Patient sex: M
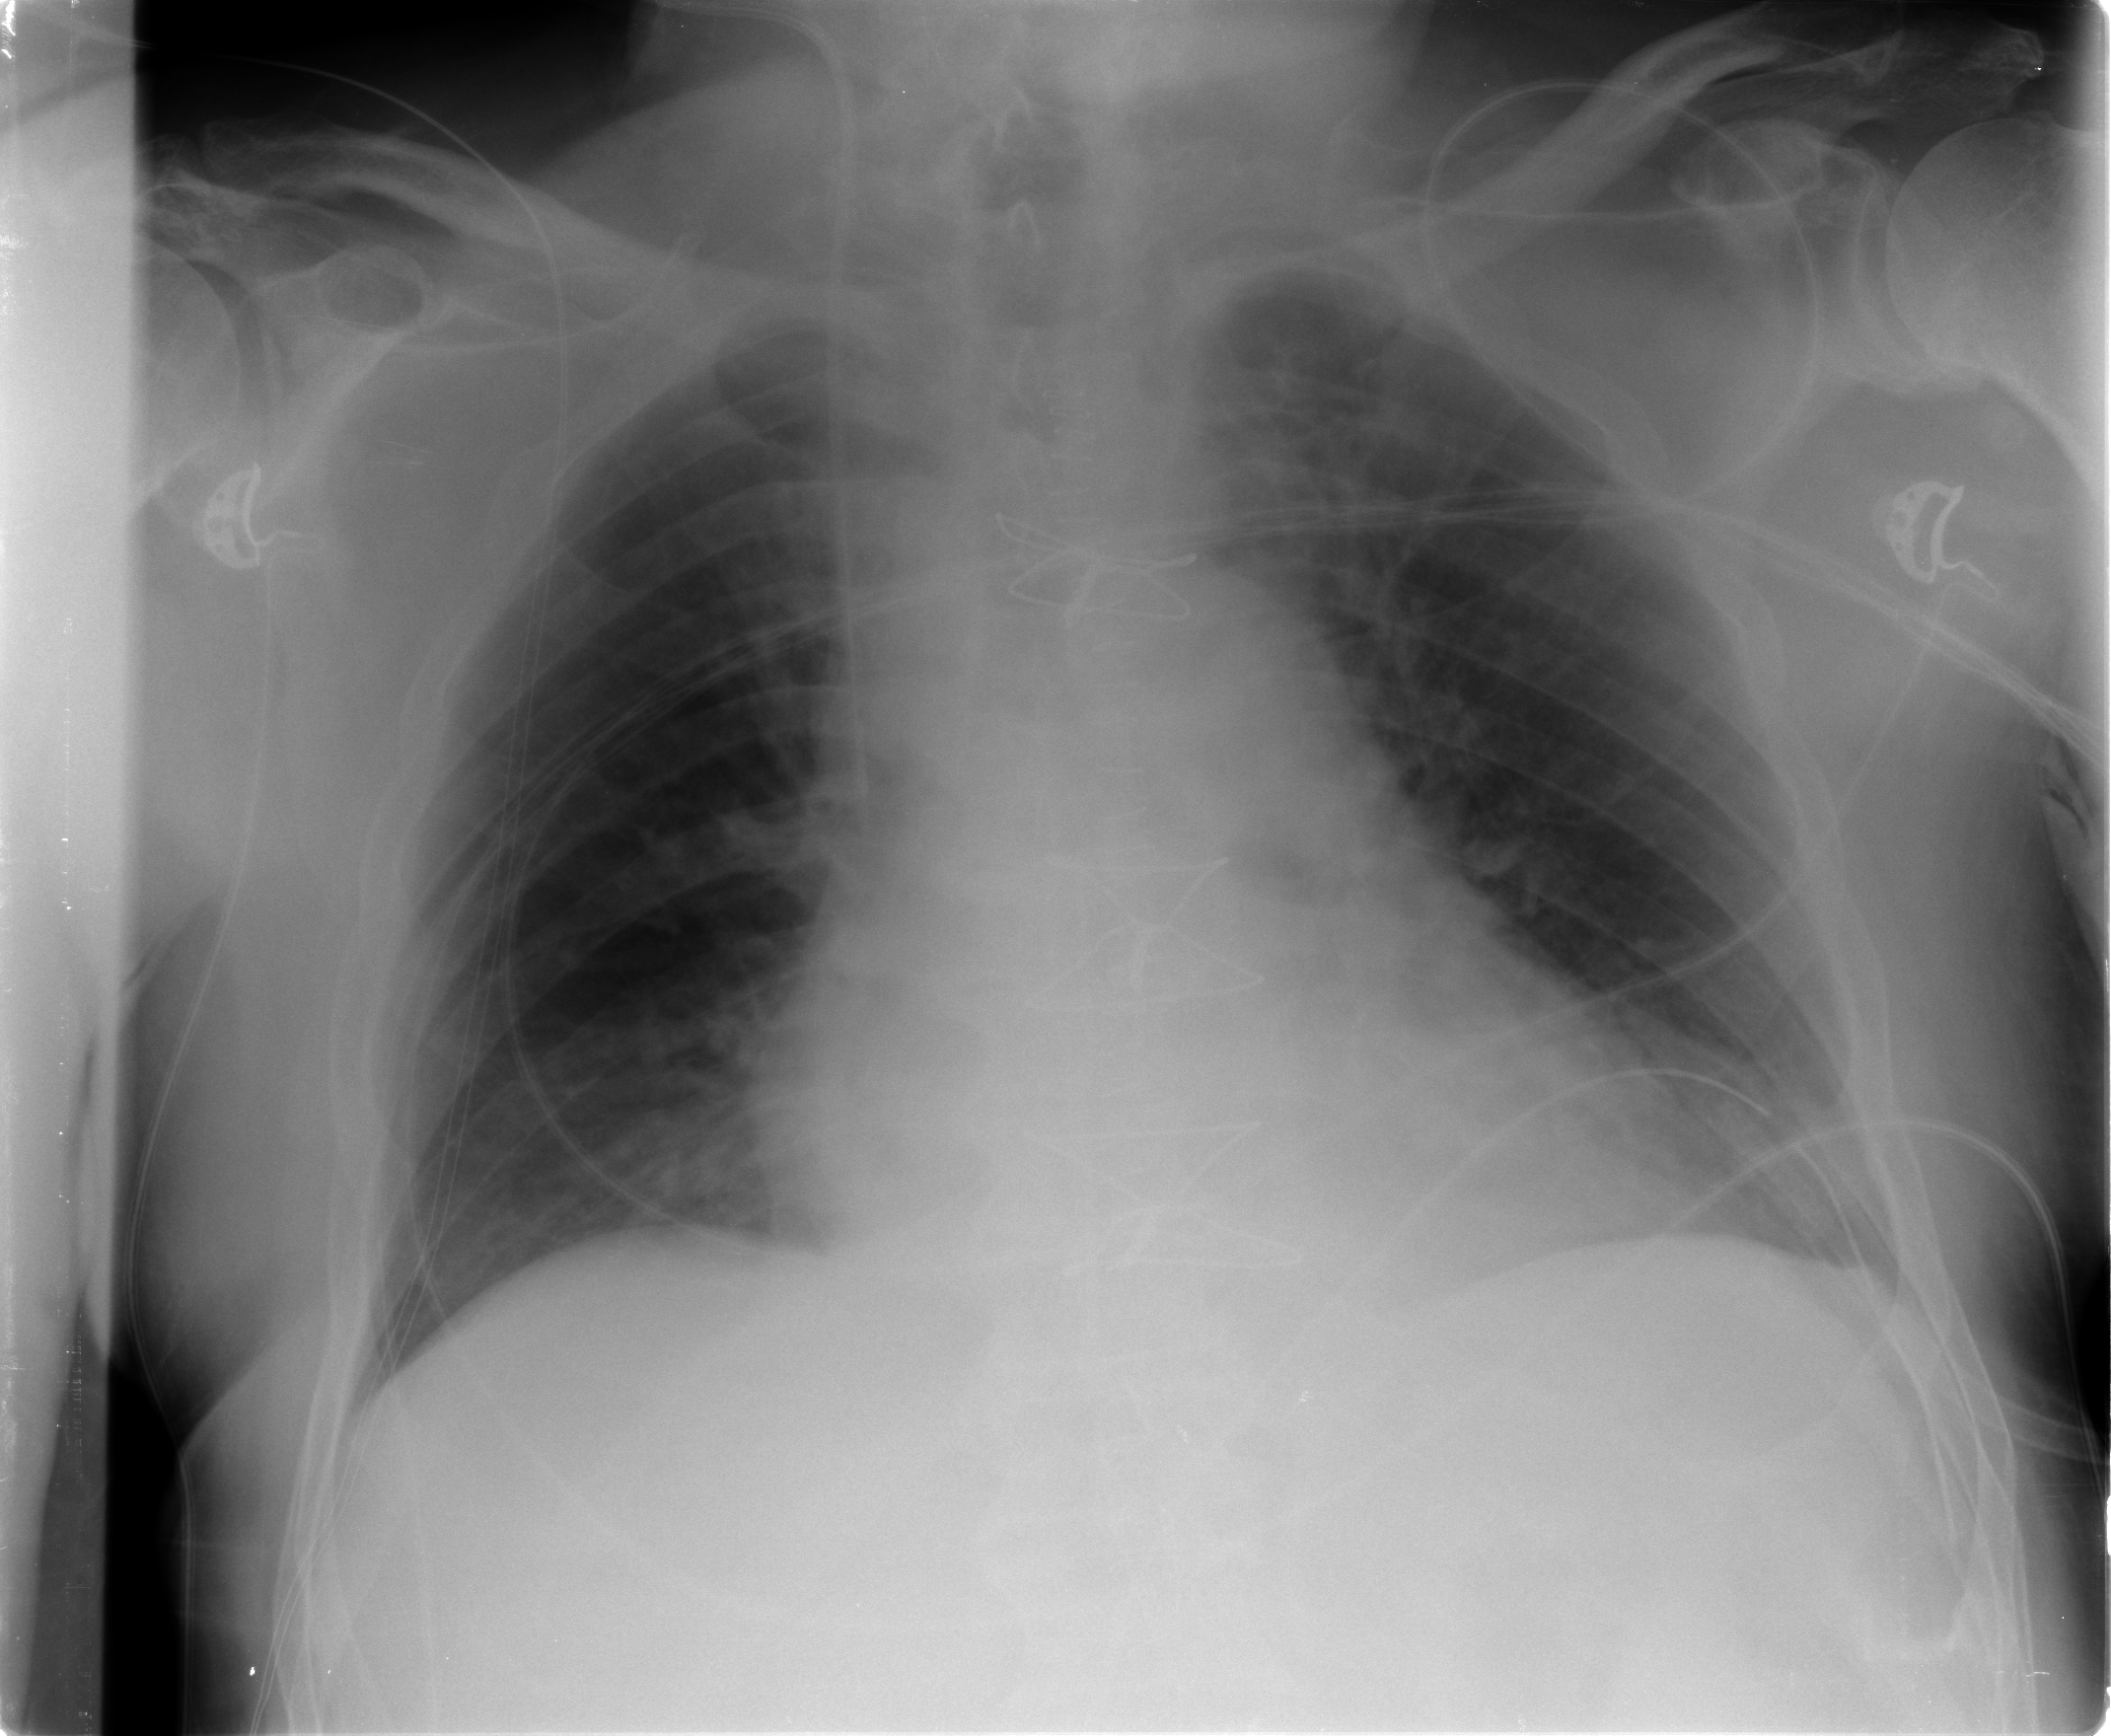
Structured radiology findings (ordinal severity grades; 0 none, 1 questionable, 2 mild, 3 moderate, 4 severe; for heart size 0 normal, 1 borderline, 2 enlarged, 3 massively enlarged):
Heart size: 1
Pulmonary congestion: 0
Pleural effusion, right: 0
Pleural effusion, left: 2
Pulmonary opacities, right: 0
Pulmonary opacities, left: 0
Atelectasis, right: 0
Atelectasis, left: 2